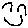
Label: smiley face